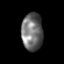
Tissue: prostate
Cell type: T cells
Senescence score: 0.7719
Nuclear area (px): 779
Mean DAPI intensity: 111.145